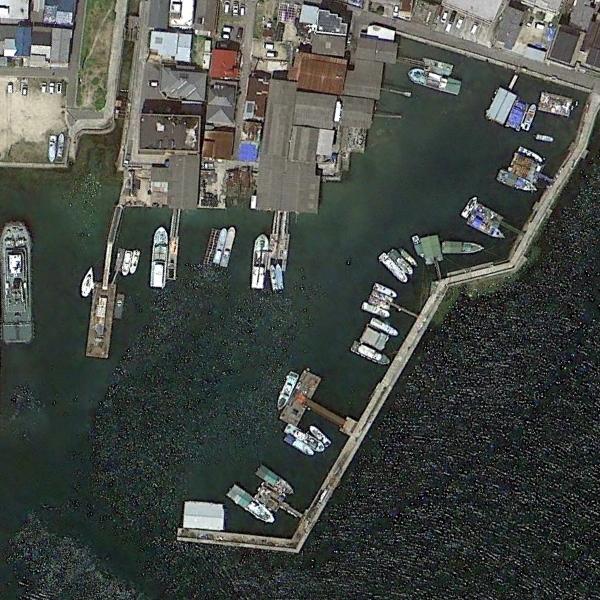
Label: Port